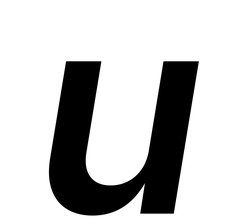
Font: Inter-Italic_SemiBold_Italic